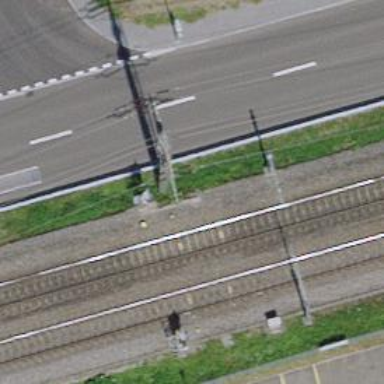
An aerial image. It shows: Railway signal.